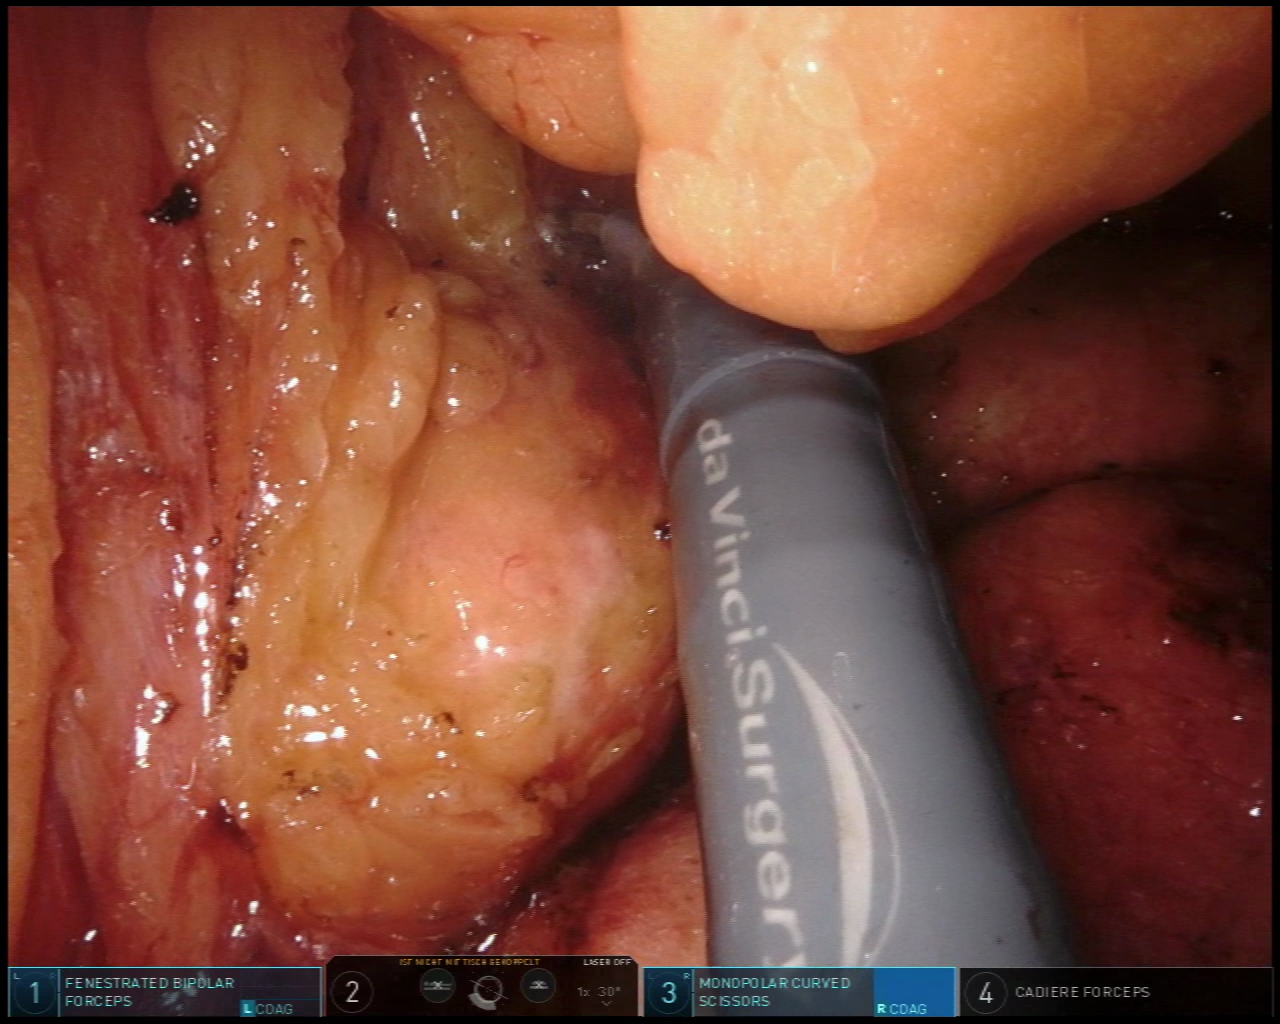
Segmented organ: pancreas
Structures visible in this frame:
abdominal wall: no
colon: no
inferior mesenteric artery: no
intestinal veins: no
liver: no
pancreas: yes
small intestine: no
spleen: no
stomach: no
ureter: no
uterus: no
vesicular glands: no